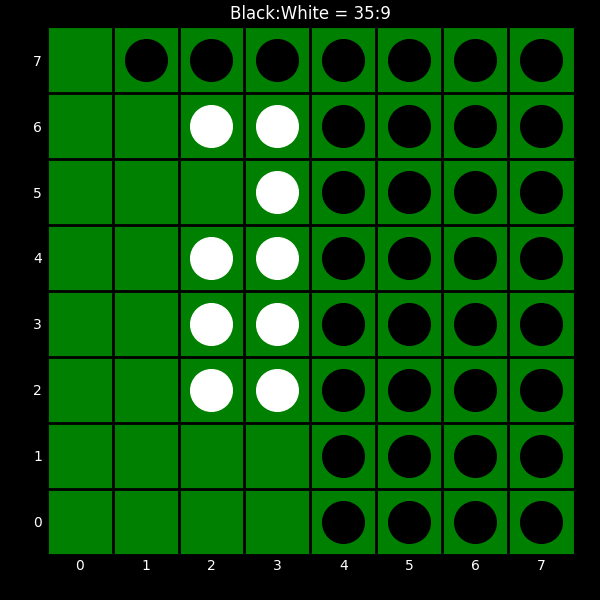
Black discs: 35
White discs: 9